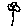
Label: flower